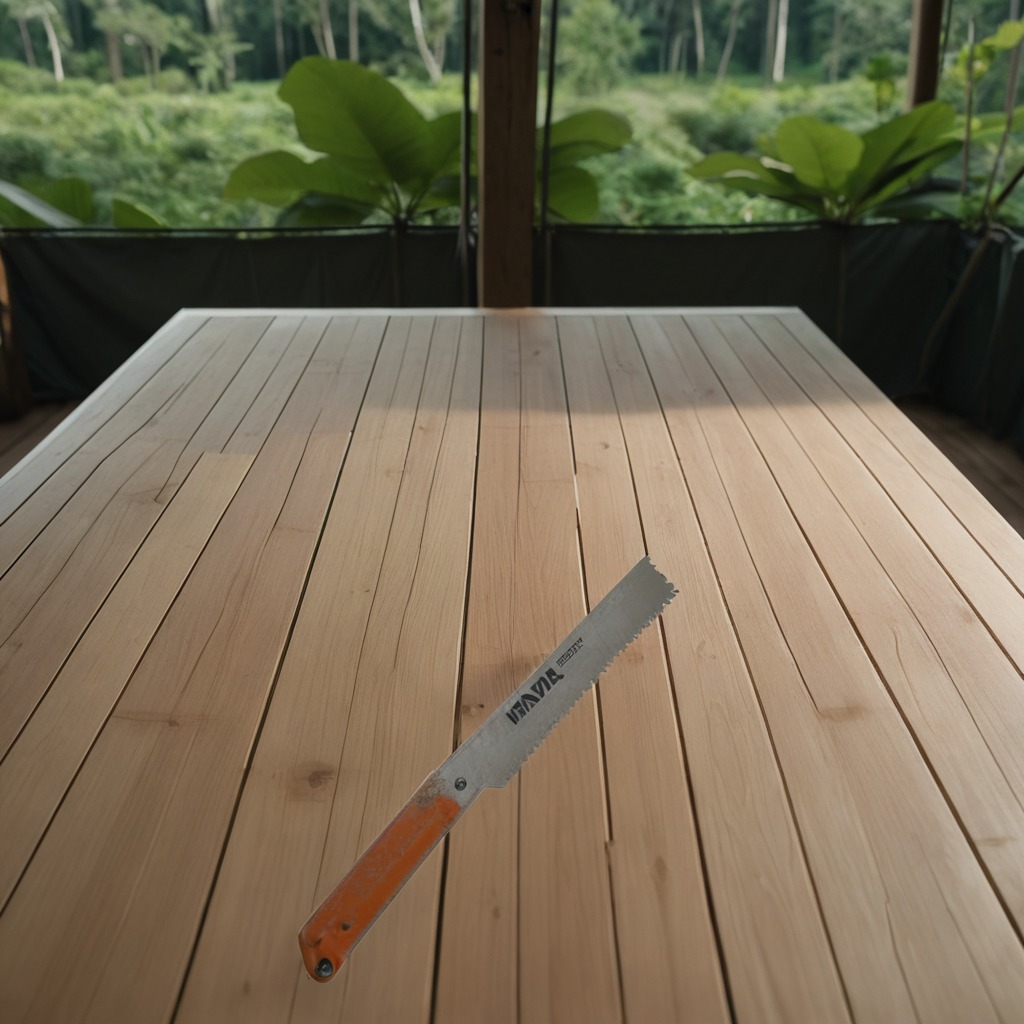
A handheld metal saw lies on the wooden table in the jungle field workshop tent.